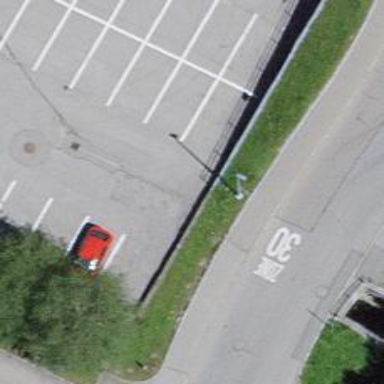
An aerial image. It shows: Road serving as parking aisle.